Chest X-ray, PA view. Patient: 48 years old, sex F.
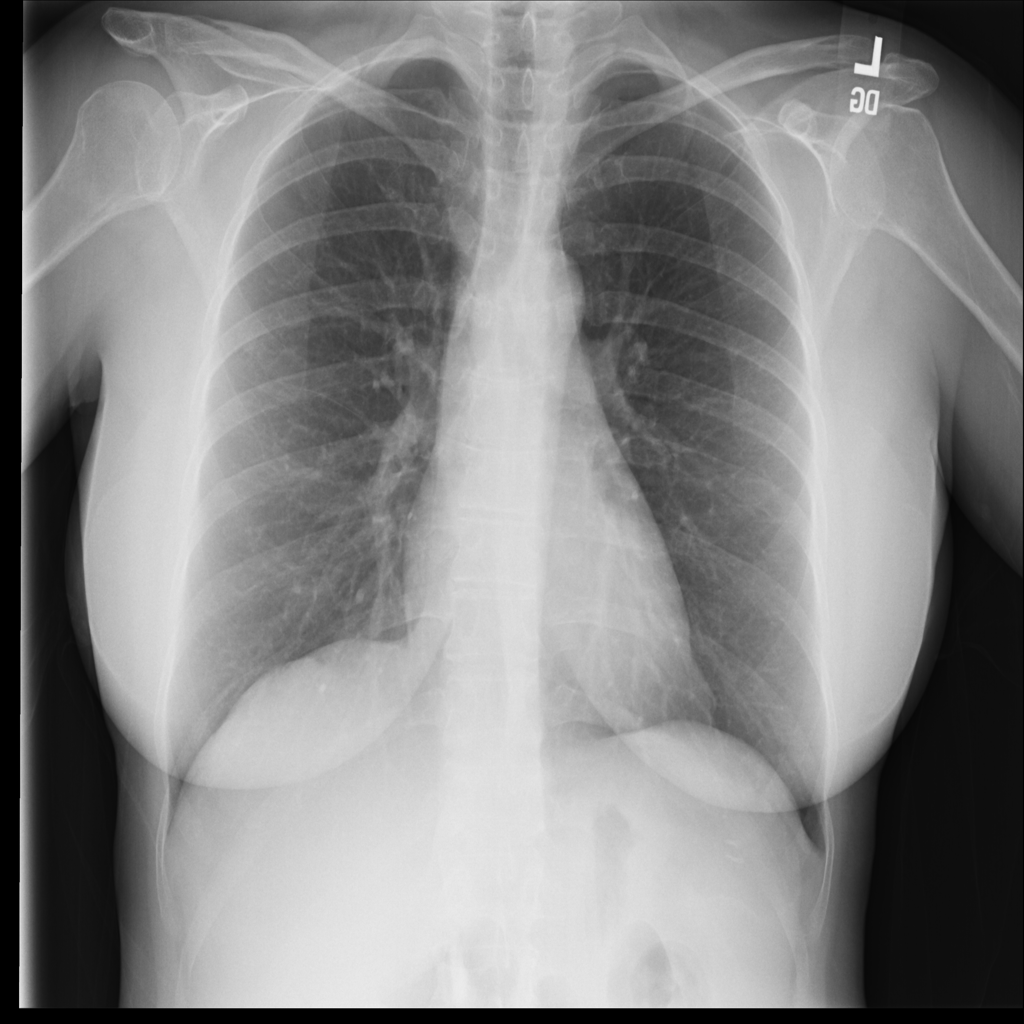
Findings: No Finding